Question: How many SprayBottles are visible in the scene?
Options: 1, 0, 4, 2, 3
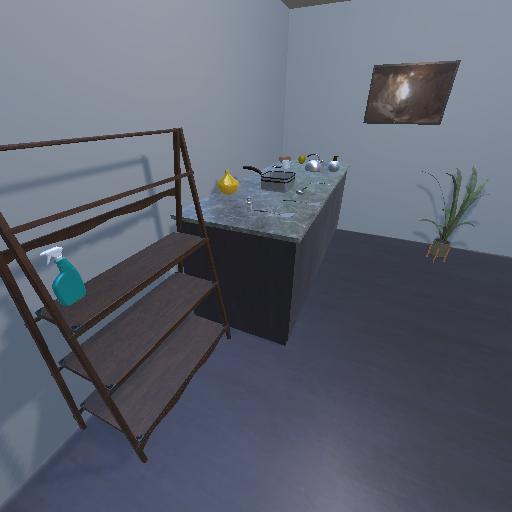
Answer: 1